Field crop: maize
Growth stage: 1
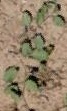
Species: convolvulus